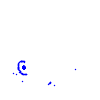
Particle: proton